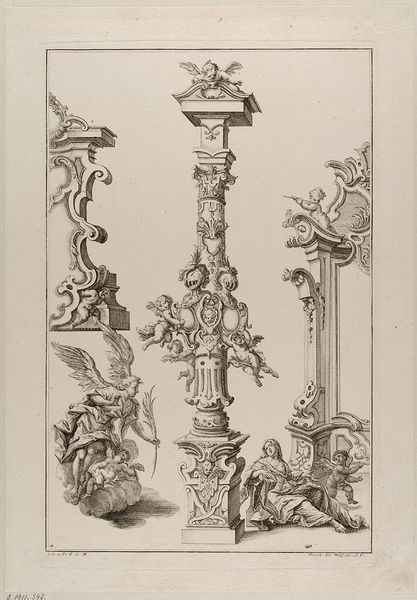
Titel: Säule und zwei Umrahmungen, Blatt 4 aus der Folge 'Gantz Neu sehr nützl. Säulen und andern Ornamenten'
Künstler: Johann Andreas Bergmüller
Standort: Hamburg
Institution: Museum für Kunst und Gewerbe Hamburg
Schlagwörter: pfeiler, barock, engel, papier, grafik, graphik, kartusche, ornamente, fotografie, photographie, panzer, druckgraphik, druckgrafik, radierung, helm, kunst, altar, laubwerk, blattwerk, putten, maria, madonna, jesu, erzengel, christi, marienbild, amoretten, geburt, akanthus, gabriel, lukas, domini, mariae, bandelwerk, beschlagwerk, rahmenwerk, reproduktionen, acanthus, herrn, ?, madonnenbild, barockzeit, barockzeitalter, druckerzeugnisse, rüstung, säule, verkündigung, annuntiatio, verheißung, ornamentstich, vorlageblätter, akanthusornament, altarumrahmung